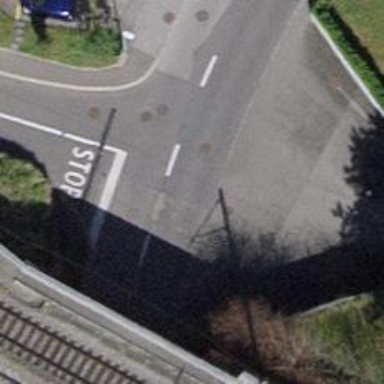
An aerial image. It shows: Unmarked crossing on the road.